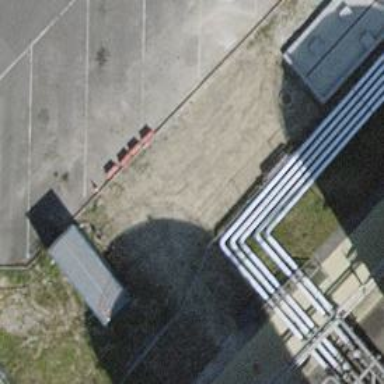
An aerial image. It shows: Pipeline structure is shown.